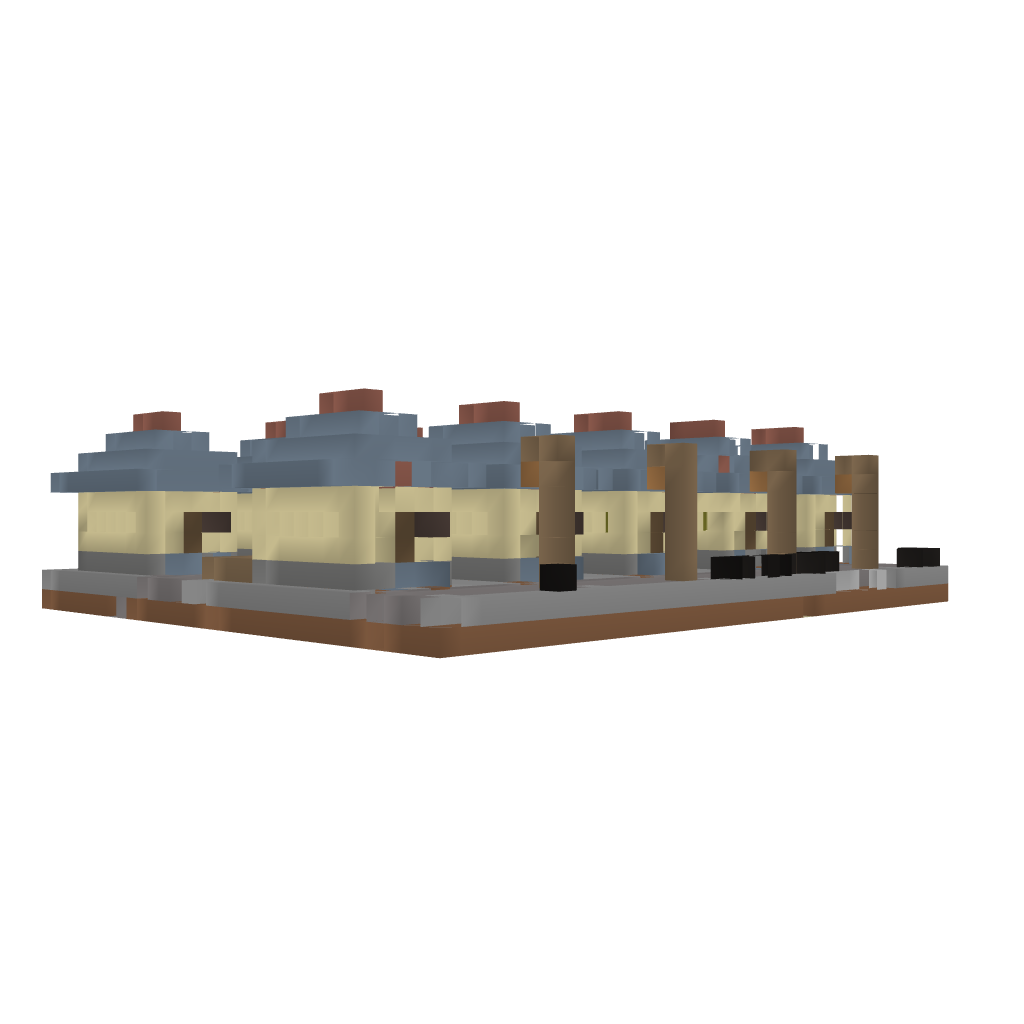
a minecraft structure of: Ten Small Houses